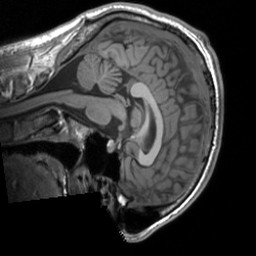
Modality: T1w
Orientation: sagittal
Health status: healthy
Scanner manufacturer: siemens
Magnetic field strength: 3 T
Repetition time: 1.9 s
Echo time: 0.00226 s